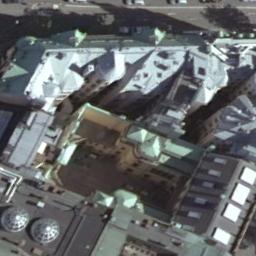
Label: church